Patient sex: M
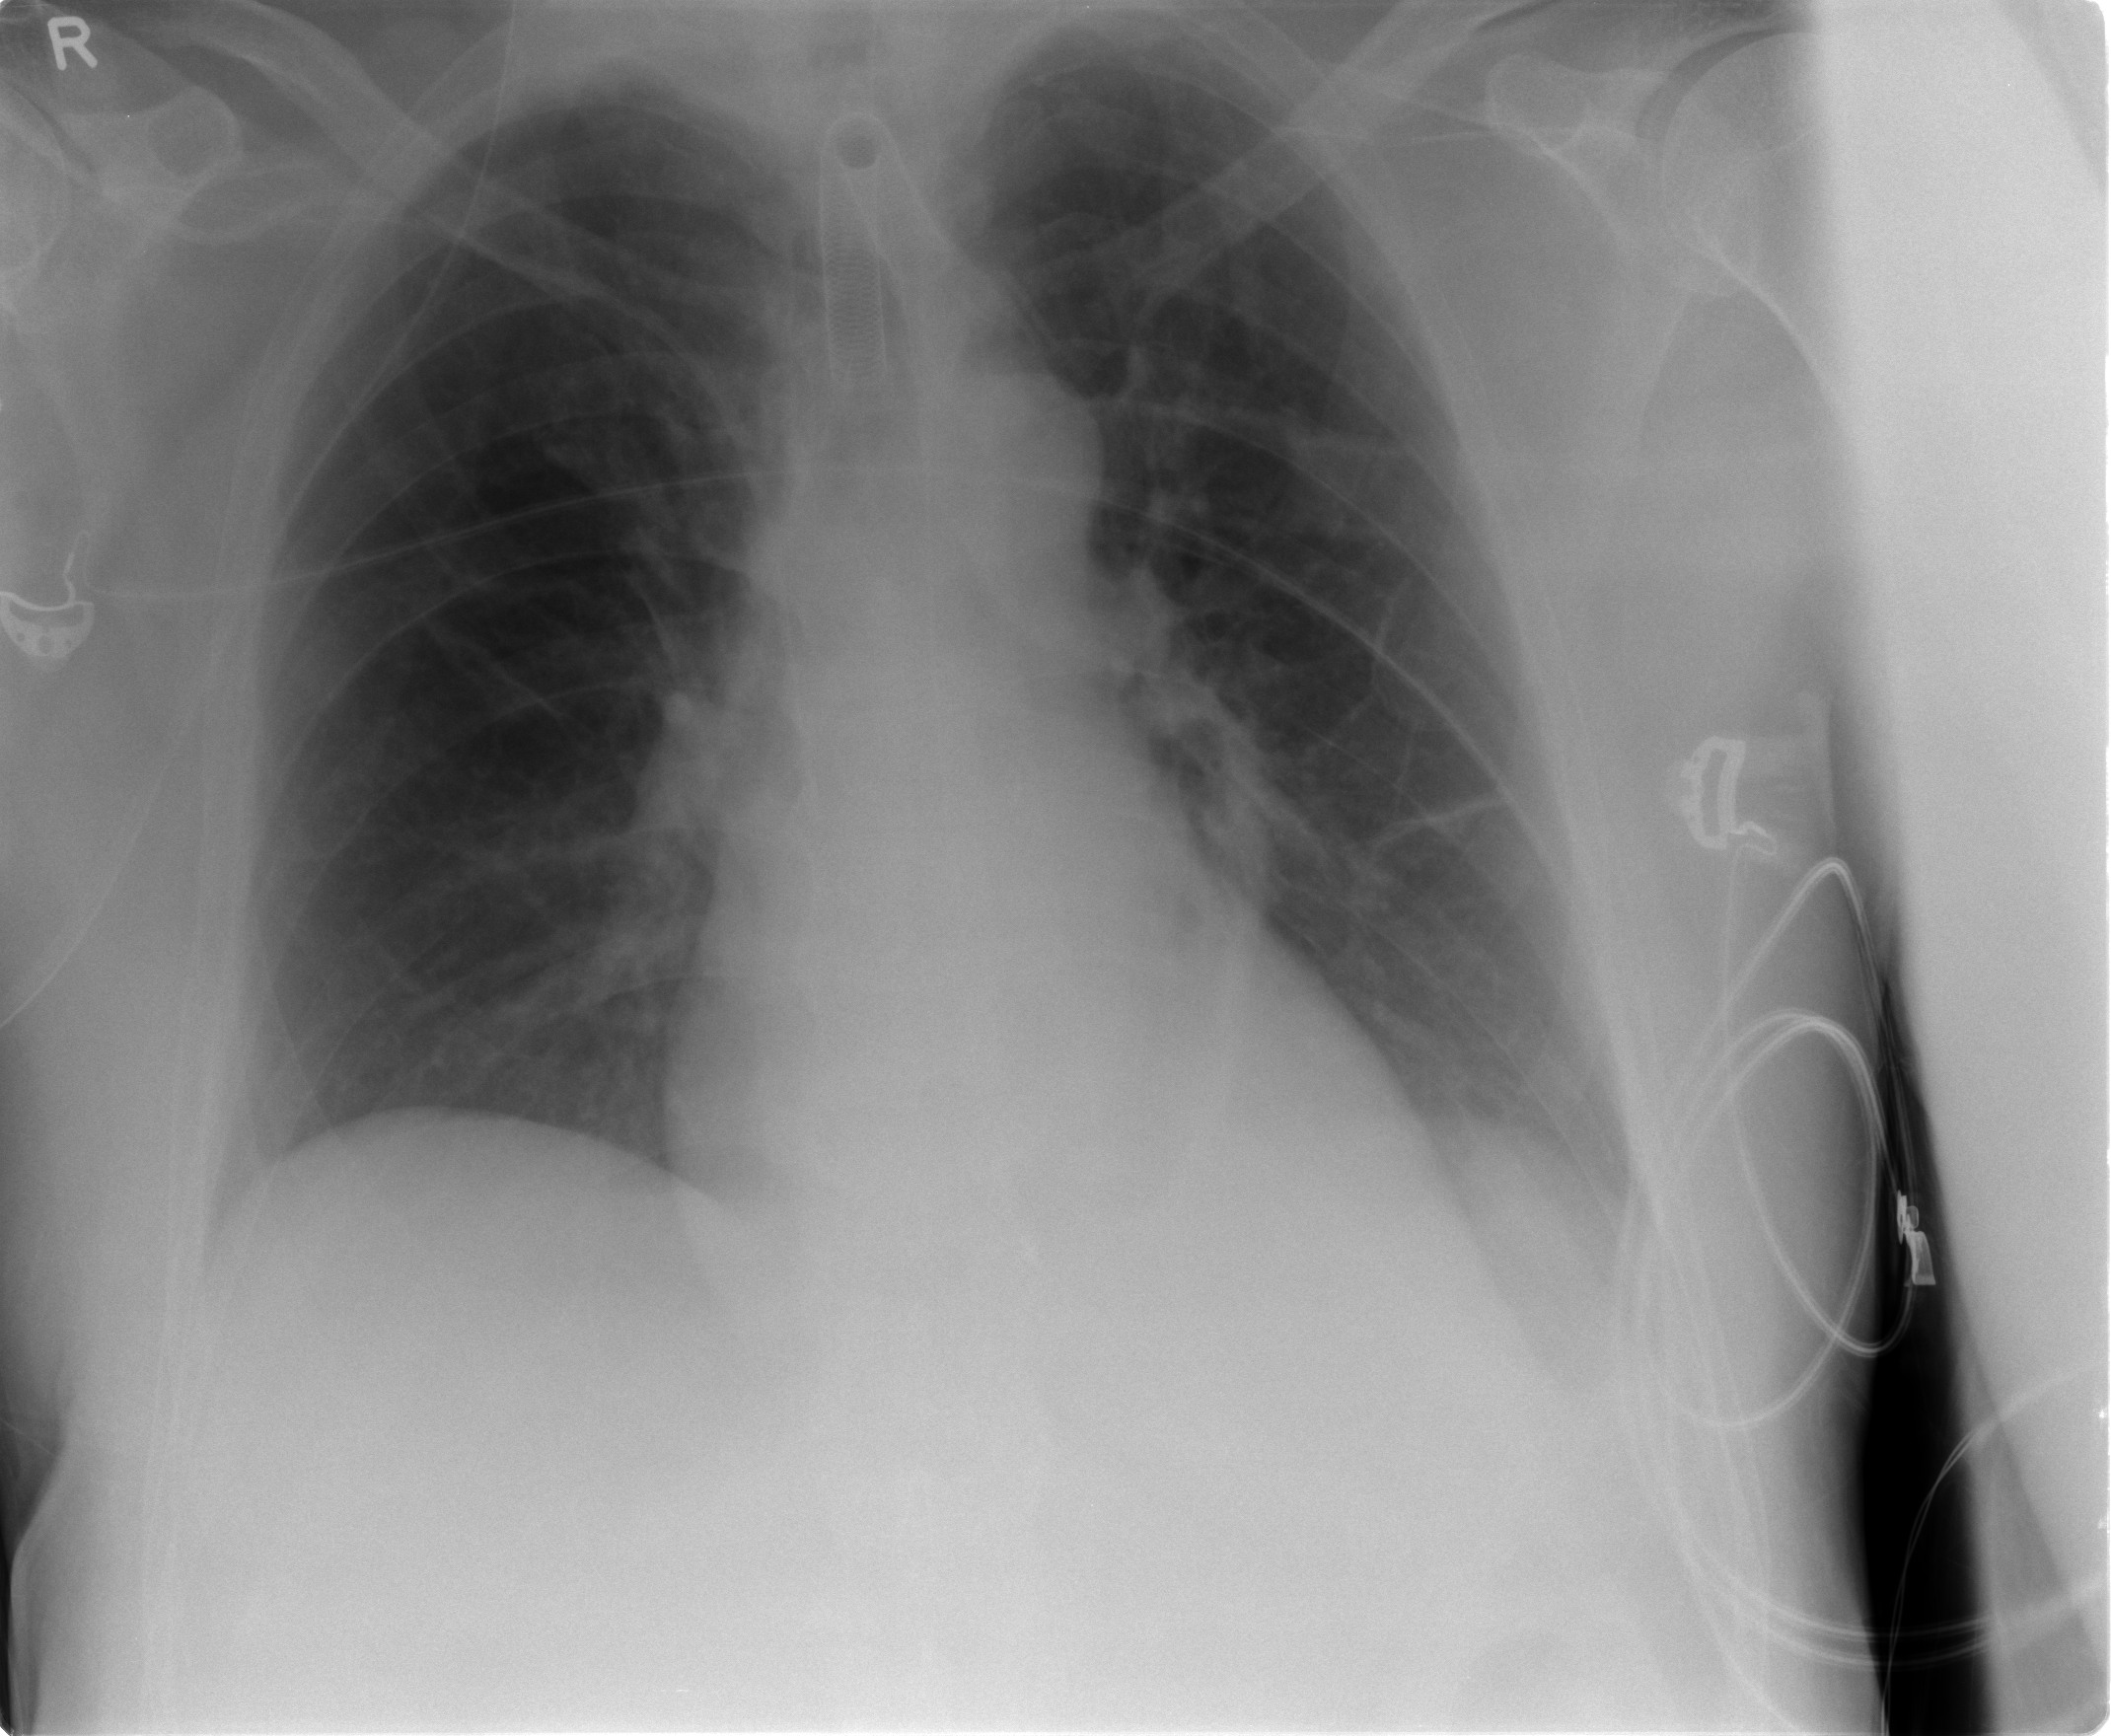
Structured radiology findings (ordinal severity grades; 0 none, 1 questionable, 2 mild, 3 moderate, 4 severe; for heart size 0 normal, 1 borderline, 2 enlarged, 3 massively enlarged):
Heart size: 0
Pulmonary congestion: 2
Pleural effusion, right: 0
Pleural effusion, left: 1
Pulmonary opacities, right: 0
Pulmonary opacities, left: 0
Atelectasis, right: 0
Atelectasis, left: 1